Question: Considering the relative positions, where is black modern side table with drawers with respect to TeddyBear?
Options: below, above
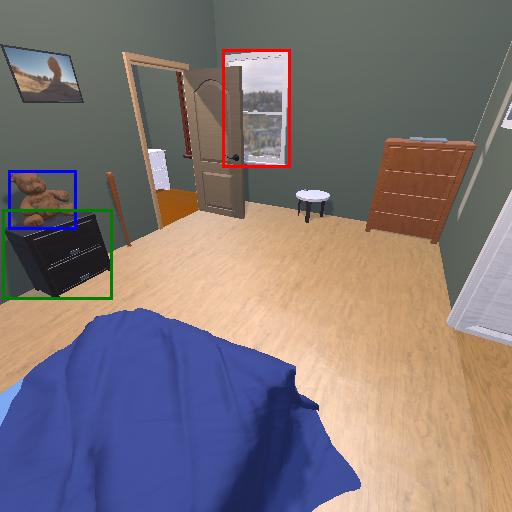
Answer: below